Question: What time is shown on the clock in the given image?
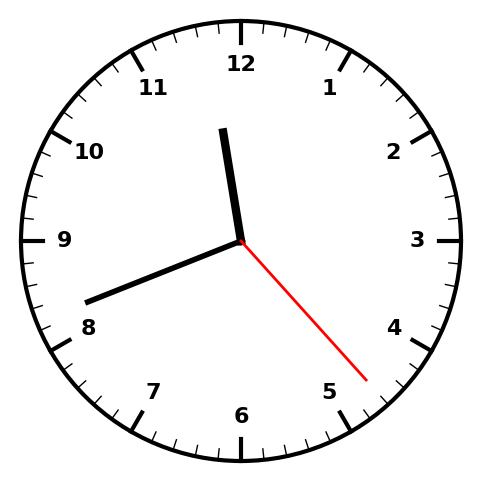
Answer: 11:41:23